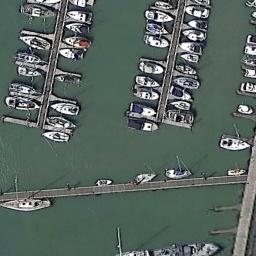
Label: harbor